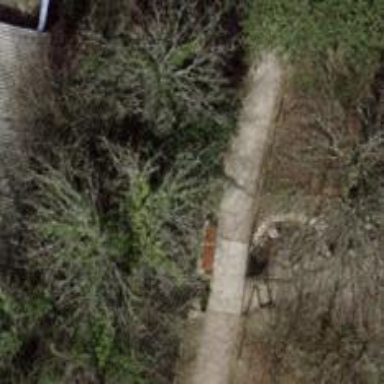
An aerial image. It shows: Footway road on concrete bridge.